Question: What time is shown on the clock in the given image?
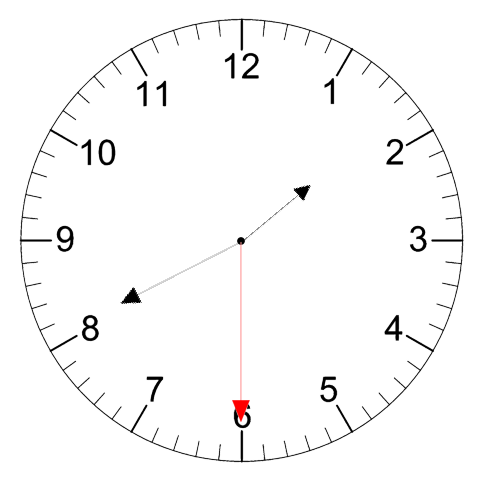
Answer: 01:40:30